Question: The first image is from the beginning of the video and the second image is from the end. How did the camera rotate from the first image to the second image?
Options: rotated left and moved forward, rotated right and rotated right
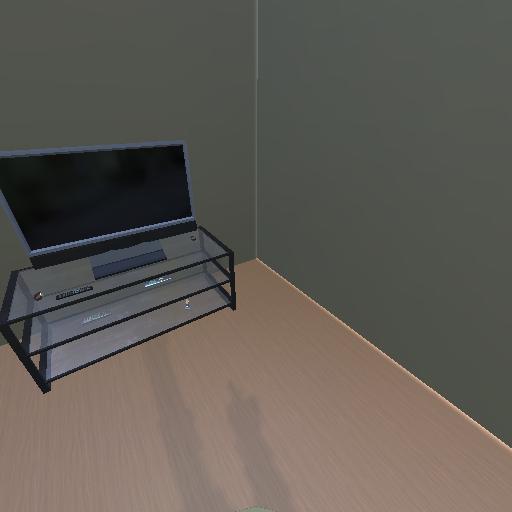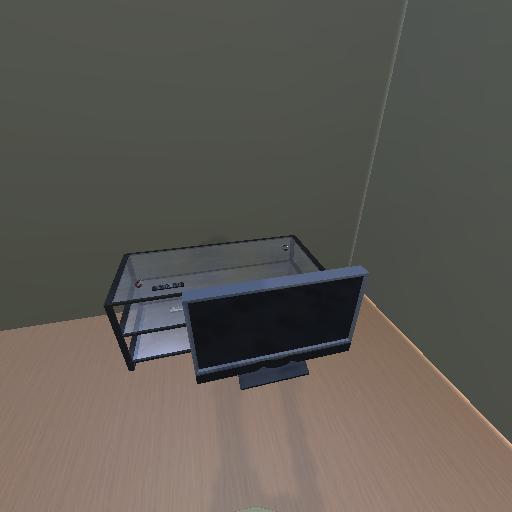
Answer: rotated left and moved forward